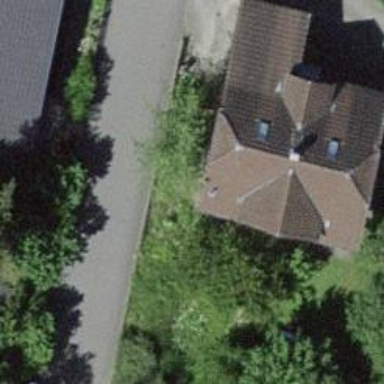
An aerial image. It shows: Residential building.